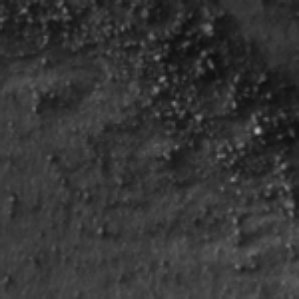
Label: frost